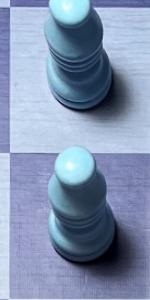
Label: Bishop_White